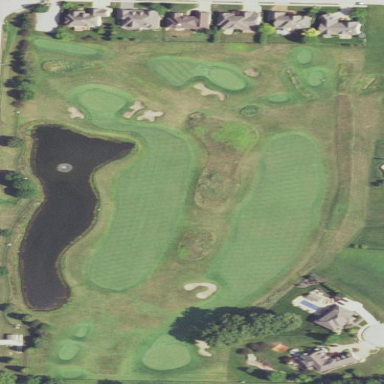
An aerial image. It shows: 3-hole golf course on leisure land.